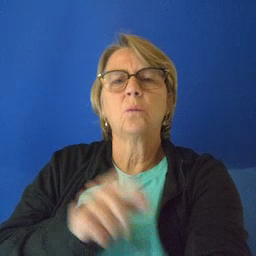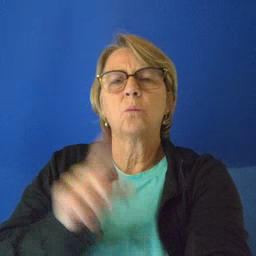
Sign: not